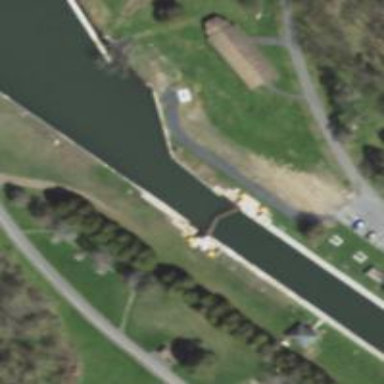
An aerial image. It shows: Lock gate along waterway.